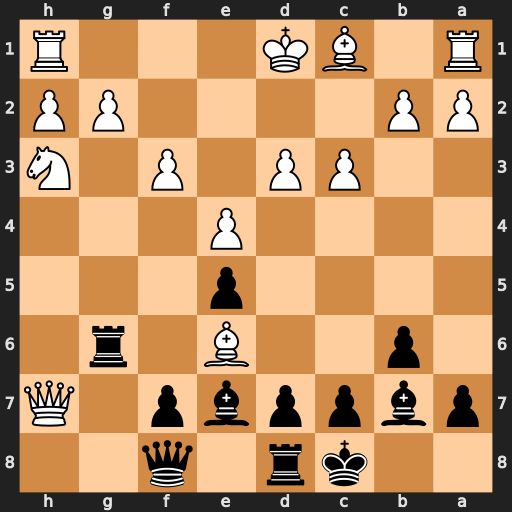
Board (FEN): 2kr1q2/pbppbp1Q/1p2B1r1/4p3/4P3/2PP1P1N/PP4PP/R1BK3R
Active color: b
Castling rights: -
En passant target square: -
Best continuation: dxe6 Qxg6 fxg6